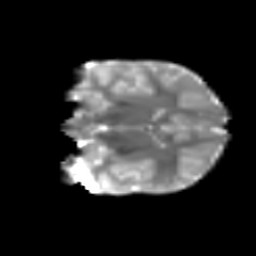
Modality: T2w
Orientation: coronal
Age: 10
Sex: female
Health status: ill
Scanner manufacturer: ge
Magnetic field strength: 3 T
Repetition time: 6.752 s
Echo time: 0.079 s